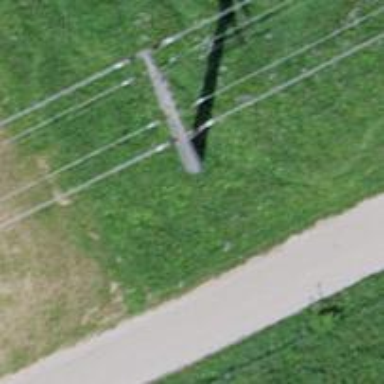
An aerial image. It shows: Power tower.